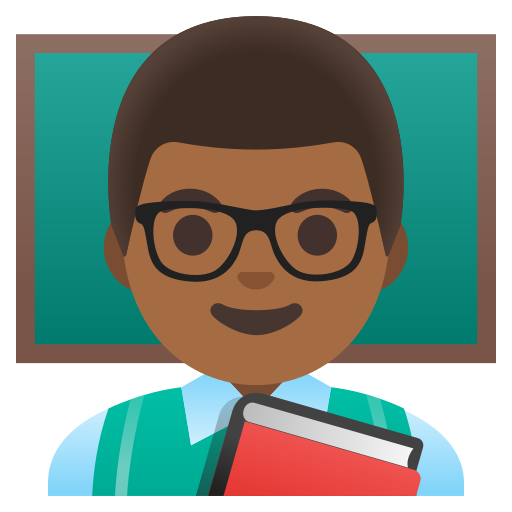
Emoji: 👨🏾‍🏫